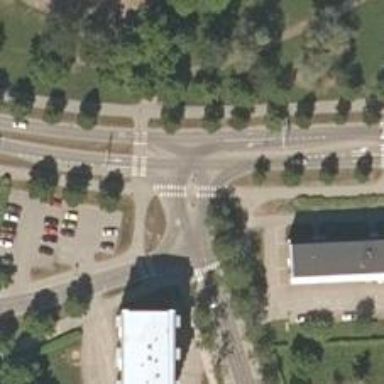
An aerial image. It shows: Asphalt cycleway with uncontrolled zebra crossing. There is island at the crossing.